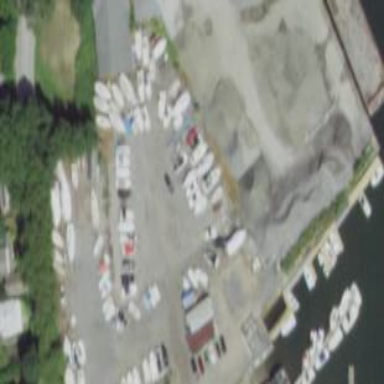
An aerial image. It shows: Boatyard located near waterway.